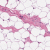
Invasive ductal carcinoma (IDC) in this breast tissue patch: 0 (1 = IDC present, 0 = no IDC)